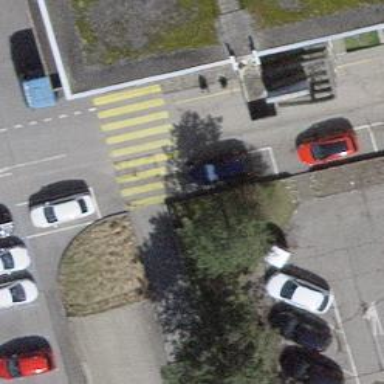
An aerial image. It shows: Uncontrolled zebra crossing with yellow markings on the road.